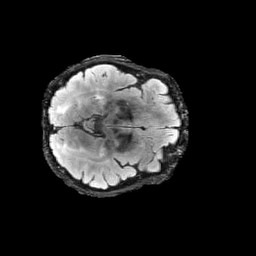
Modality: FLAIR
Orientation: axial
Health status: ill
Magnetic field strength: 3 T